Question: I have recently noticed that when i visit certain websites, there are usually links tied to certain words. I can't find an answer from where i have looked, and i have noticed similar trends from several websites, but especially my own.
Is this a programming, hack issue that can be solved by adding specific code or is it my hosting company doing this, or does it mean that someone has gained control to my ftp portal?
Please see the image below of what i mean and any help would be appreciated.

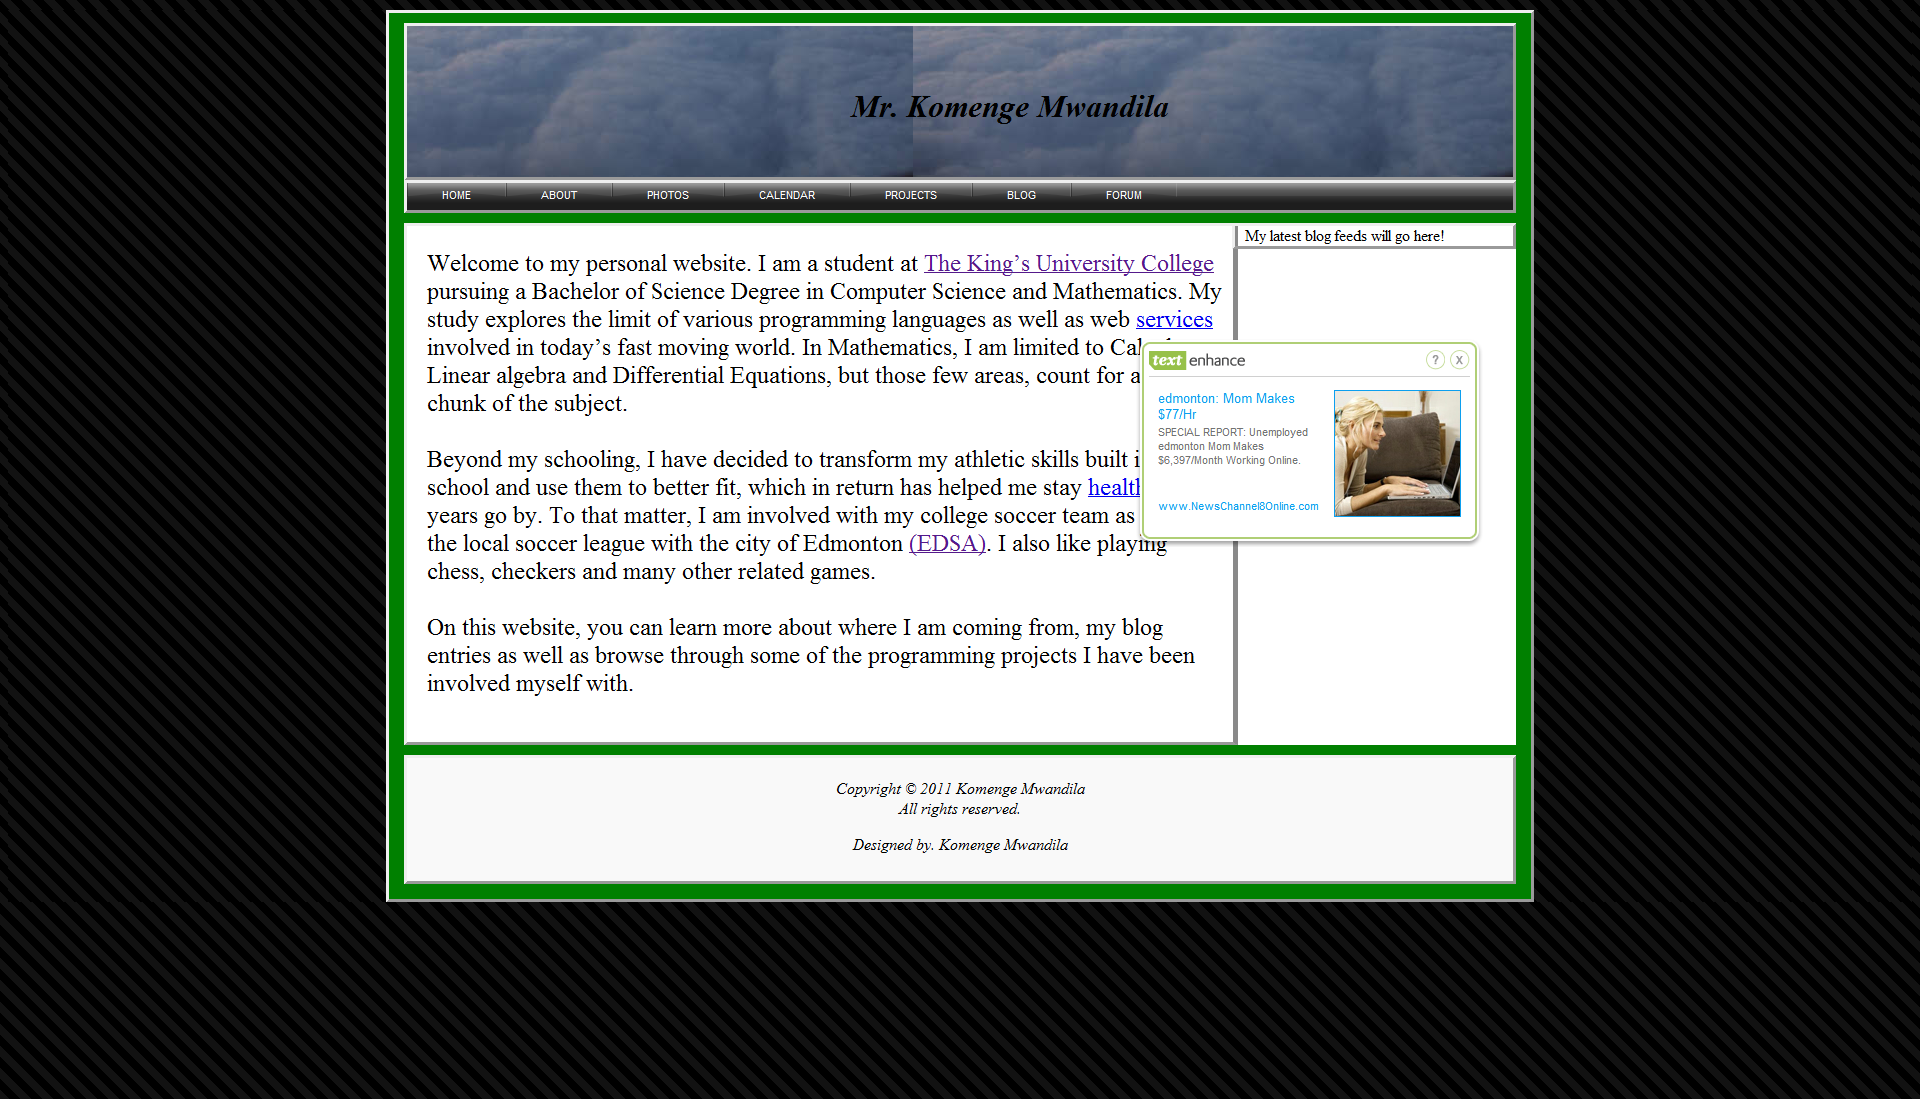
Answer: They're called in-text contextual advertisements, though they probably have many names. Here's a wiki article about them:
<URL>
I don't know if Google offer these (due to how annoying they are), but I'm pretty sure AdBrite does:
<URL>